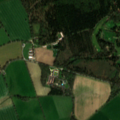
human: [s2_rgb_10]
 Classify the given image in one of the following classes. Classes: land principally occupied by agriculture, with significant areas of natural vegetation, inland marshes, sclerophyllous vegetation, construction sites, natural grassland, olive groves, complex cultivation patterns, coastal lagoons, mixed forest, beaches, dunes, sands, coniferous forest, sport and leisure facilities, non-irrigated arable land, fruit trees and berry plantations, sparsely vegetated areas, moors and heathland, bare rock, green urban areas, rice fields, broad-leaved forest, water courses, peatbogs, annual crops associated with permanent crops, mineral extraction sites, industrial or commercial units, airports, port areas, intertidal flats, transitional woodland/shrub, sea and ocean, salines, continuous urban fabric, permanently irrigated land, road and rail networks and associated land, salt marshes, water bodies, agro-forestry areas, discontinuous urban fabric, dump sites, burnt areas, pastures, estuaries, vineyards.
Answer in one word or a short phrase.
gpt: sport and leisure facilities, non-irrigated arable land, pastures, mixed forest